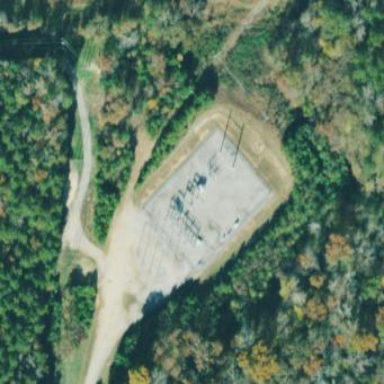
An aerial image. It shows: Distribution level power substation enclosed by fence.